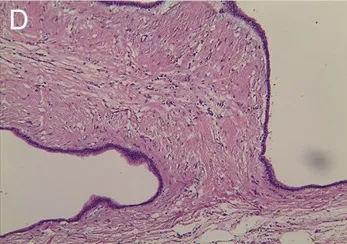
MRI examination. The lesion showed low signals with multiple rooms on T1-weighted images. (D) Microscopically, multiple cysts were observed. The inner wall of the cyst was covered with columnar mucous epithelium, the cytoplasm was slightly eosinophilic, and the nucleus was located at the base (HE x200).
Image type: pathology (h&e)